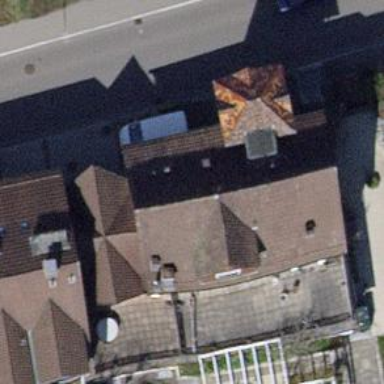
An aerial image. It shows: Restaurant.